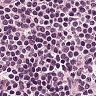
Metastatic tissue present: no